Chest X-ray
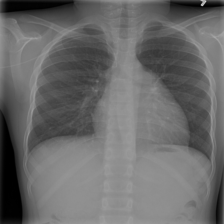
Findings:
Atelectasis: negative
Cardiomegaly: positive
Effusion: negative
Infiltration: negative
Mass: negative
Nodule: negative
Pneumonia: negative
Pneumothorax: negative
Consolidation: negative
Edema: negative
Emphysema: negative
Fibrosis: negative
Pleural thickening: negative
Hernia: negative